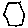
Label: hexagon